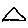
Label: triangle